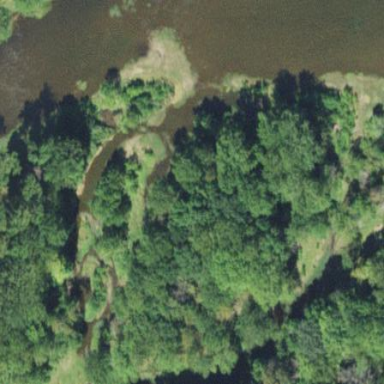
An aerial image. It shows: Islet covered with woodland.